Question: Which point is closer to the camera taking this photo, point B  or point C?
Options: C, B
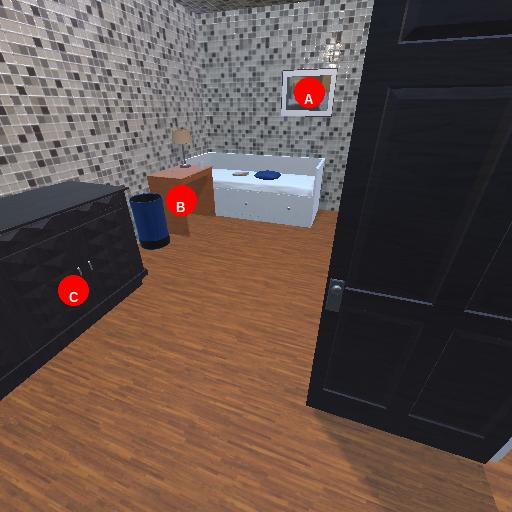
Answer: C